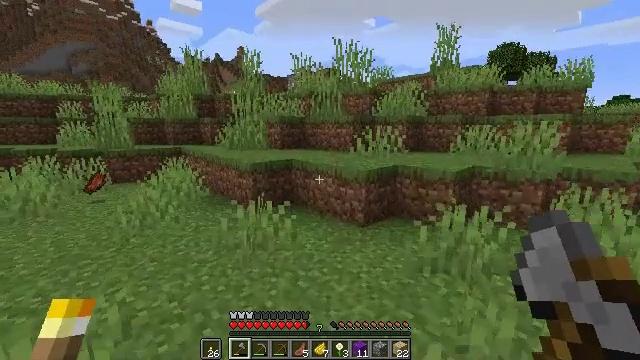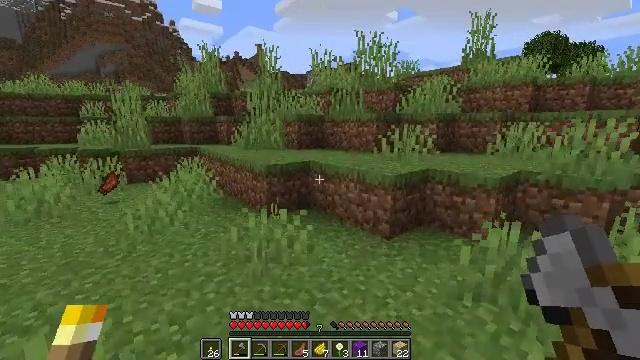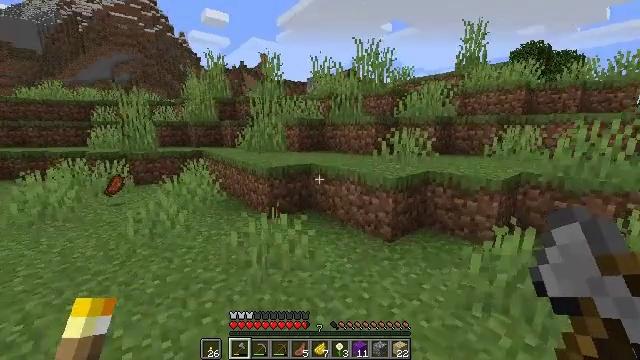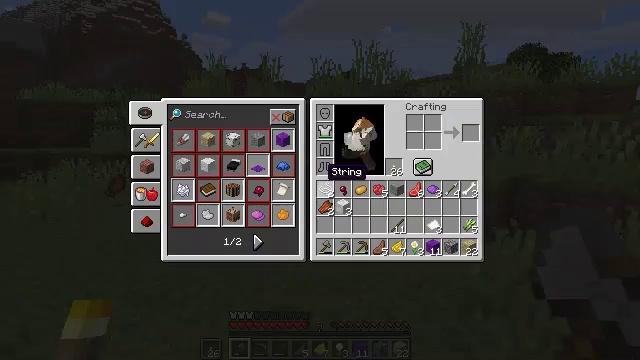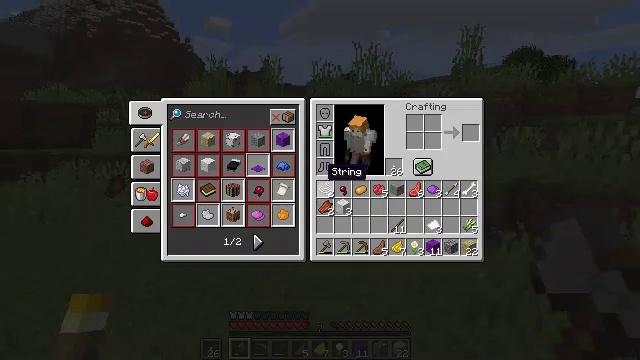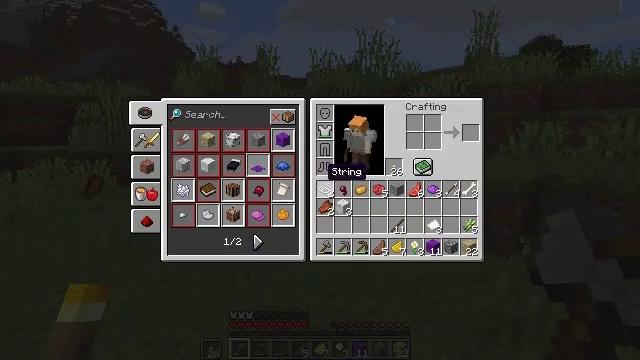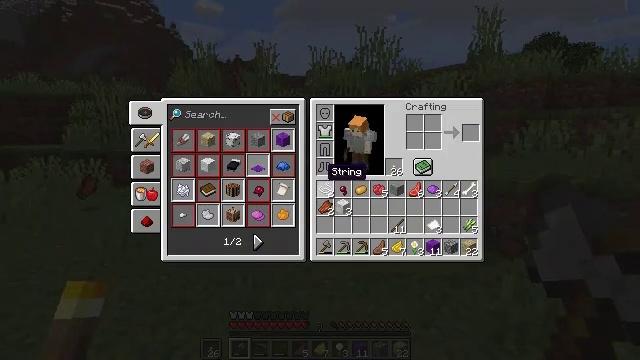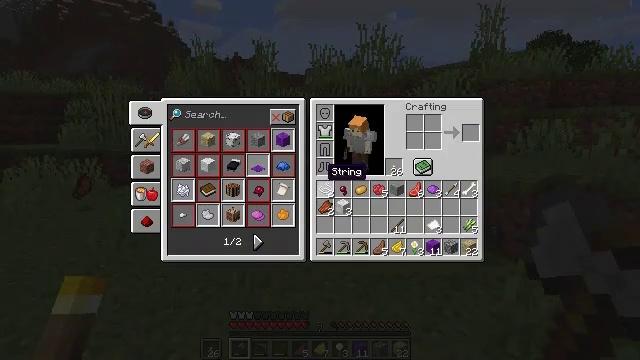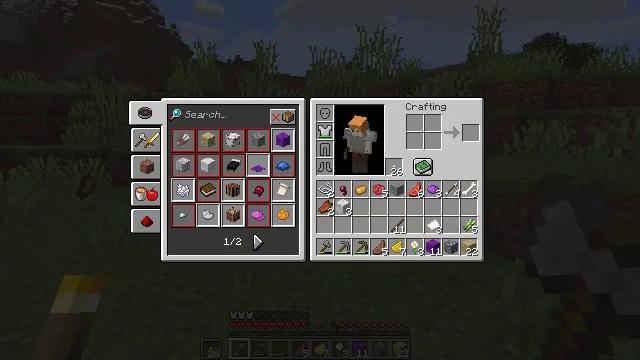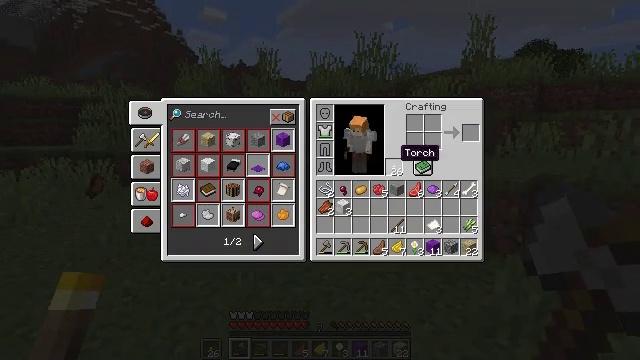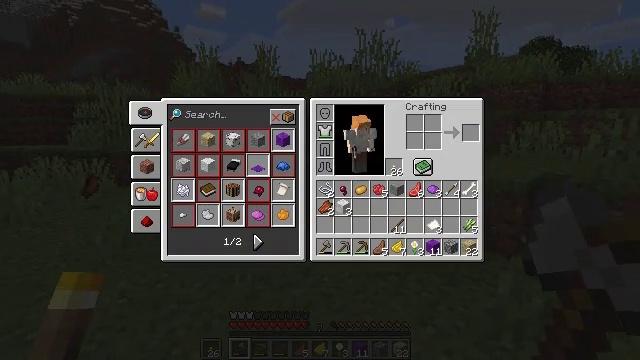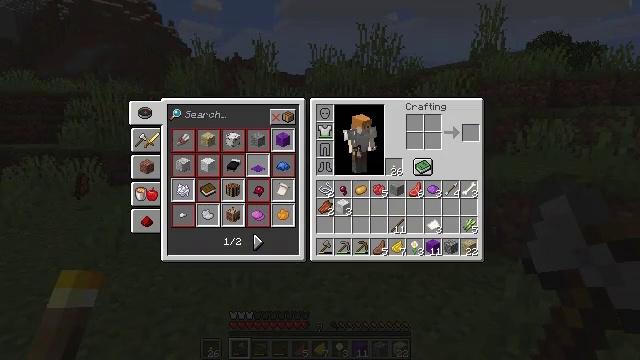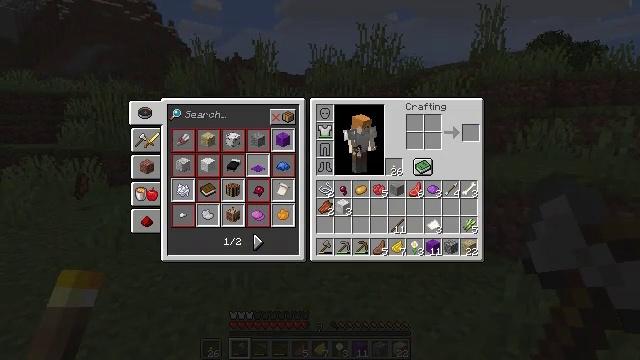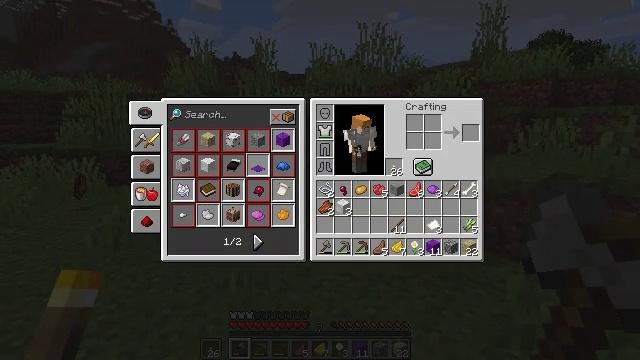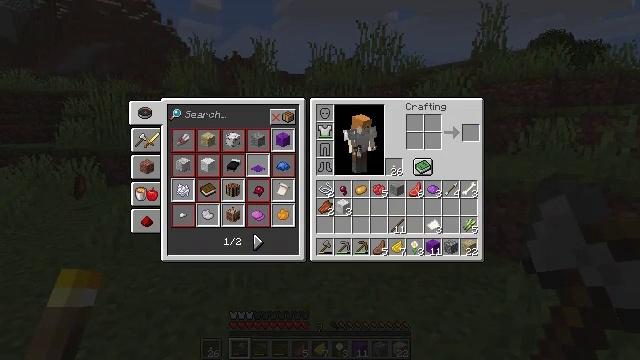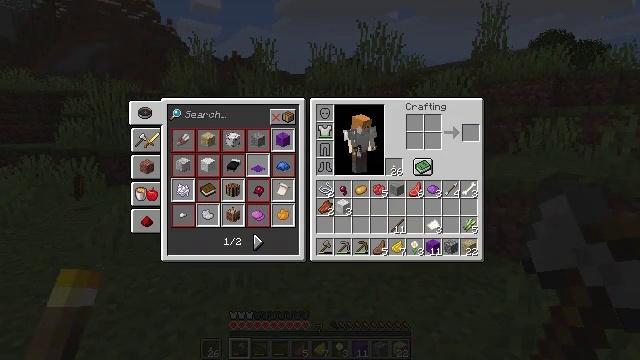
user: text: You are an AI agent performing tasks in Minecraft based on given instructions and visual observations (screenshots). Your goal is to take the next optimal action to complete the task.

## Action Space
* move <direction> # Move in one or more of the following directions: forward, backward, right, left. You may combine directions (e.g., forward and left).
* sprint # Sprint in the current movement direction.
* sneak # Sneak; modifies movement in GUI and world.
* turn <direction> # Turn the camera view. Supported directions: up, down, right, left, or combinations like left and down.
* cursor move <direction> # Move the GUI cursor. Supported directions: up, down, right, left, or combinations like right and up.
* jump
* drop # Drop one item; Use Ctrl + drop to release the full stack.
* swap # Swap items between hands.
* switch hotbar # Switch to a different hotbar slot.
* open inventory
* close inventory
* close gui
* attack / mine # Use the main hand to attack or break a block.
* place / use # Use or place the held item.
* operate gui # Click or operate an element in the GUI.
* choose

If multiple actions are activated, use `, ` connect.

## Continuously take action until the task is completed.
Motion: motion action
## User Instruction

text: Craft purple wool with dye and wool in the crafting table.
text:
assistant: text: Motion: move forward, turn left
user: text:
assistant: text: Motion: move forward
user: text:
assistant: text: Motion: move forward, open inventory
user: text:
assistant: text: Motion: move forward, open inventory
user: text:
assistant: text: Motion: open inventory
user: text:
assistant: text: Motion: open inventory
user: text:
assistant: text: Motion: no_op
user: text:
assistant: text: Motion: cursor move right
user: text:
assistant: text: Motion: cursor move right and up
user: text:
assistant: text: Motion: cursor move right and up
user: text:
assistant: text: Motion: cursor move right
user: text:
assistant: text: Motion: no_op
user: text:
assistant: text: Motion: no_op
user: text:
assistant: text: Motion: no_op
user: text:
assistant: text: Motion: no_op
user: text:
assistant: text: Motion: no_op
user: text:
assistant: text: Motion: no_op
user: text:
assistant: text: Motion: no_op
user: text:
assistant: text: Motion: no_op
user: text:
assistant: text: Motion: no_op
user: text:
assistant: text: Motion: no_op
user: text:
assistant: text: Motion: no_op
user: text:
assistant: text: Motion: no_op
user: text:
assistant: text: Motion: no_op
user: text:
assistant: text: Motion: no_op
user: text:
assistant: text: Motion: no_op
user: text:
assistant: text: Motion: no_op
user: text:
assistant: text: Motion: no_op
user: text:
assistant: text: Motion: no_op
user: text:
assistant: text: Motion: no_op